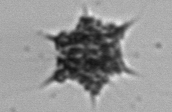
Label: Dictyocha